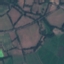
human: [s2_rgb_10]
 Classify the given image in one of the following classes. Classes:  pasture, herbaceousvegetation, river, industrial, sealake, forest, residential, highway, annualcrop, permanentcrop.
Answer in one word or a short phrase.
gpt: Pasture